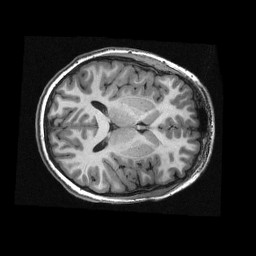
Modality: T1w
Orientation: axial
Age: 13
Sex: male
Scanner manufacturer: siemens
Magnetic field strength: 3 T
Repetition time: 2.3 s
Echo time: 0.00336 s